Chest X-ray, PA view. Patient: 67 years old, sex M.
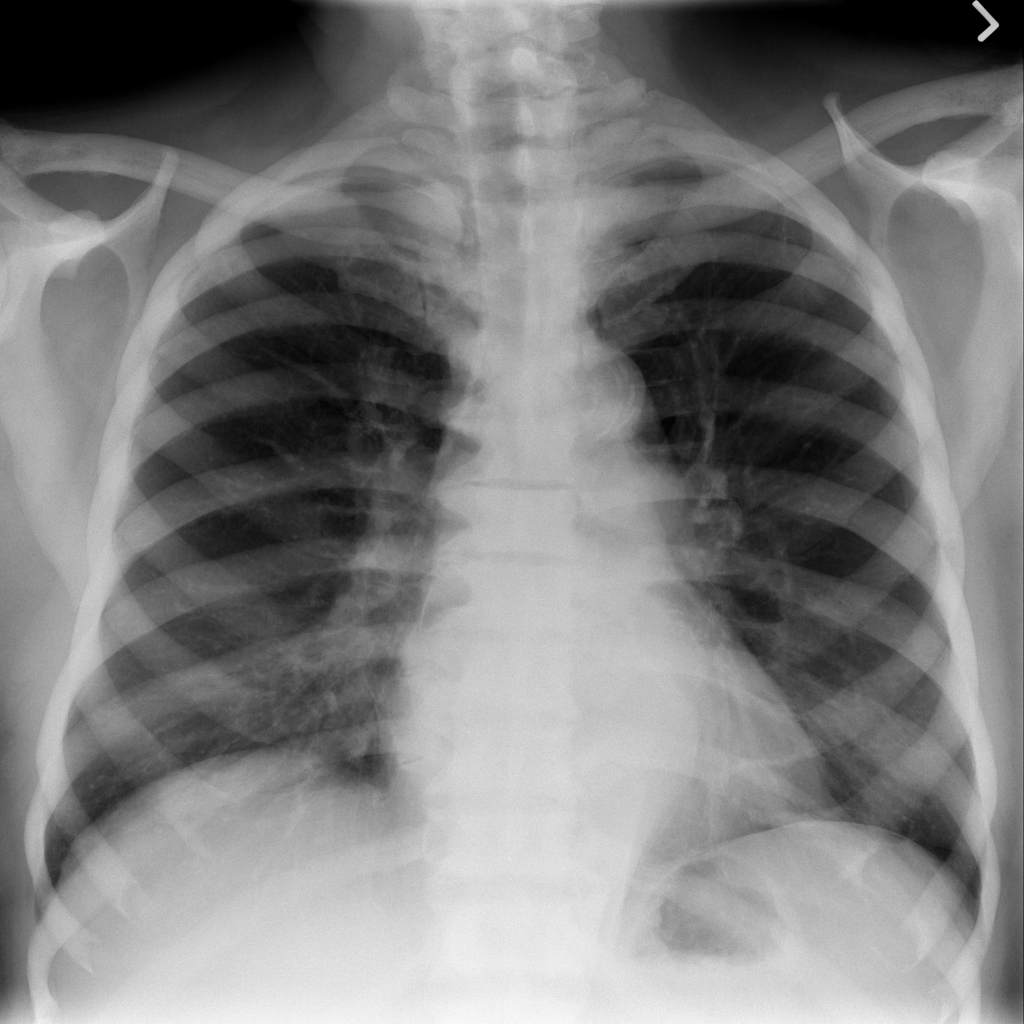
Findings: Infiltration